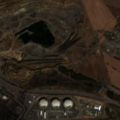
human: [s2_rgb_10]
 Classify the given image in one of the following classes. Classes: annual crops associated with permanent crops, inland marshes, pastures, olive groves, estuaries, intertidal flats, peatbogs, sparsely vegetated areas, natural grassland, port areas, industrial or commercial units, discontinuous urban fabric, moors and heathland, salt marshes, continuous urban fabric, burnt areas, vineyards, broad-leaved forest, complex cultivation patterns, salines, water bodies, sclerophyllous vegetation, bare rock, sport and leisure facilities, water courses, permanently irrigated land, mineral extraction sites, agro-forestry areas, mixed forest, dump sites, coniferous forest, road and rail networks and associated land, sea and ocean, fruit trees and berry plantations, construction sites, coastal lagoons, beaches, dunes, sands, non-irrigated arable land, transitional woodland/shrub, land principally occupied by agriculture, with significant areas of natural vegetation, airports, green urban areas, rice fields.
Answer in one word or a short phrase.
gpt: industrial or commercial units, port areas, mineral extraction sites, non-irrigated arable land